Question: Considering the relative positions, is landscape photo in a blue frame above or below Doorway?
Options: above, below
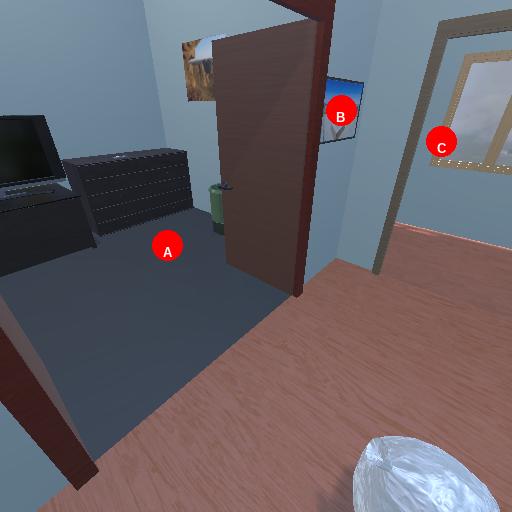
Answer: above